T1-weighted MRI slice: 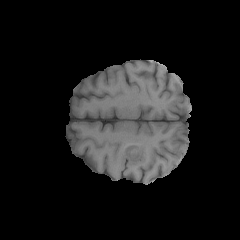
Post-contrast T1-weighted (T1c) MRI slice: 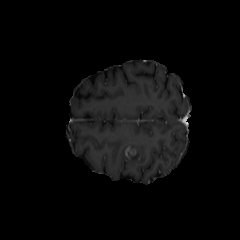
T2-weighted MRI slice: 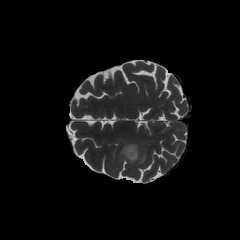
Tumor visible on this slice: yes